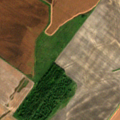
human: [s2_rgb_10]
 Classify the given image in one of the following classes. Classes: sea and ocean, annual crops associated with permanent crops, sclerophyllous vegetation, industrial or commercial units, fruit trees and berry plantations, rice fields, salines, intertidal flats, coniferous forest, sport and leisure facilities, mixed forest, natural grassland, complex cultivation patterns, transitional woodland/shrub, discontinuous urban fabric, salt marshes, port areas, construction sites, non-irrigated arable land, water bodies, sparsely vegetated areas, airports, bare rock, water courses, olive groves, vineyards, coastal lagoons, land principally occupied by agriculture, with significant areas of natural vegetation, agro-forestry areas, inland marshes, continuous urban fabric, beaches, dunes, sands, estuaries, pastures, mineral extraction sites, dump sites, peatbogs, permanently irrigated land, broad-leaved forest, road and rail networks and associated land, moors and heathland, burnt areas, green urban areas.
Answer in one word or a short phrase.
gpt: non-irrigated arable land